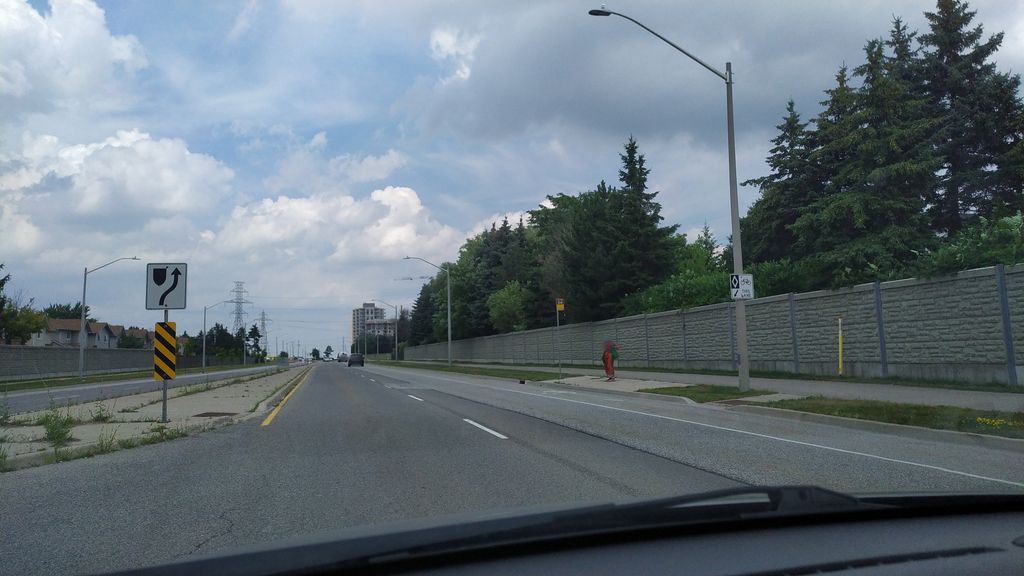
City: kitchener-waterloo